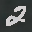
Label: 2